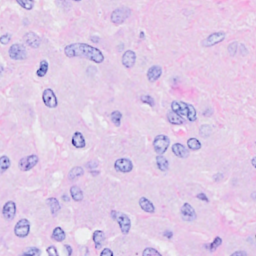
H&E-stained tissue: Breast